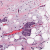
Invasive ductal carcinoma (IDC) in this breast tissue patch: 1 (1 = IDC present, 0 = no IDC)